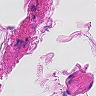
Metastatic tissue present: no